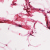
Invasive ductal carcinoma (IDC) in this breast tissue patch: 0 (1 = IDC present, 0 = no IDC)